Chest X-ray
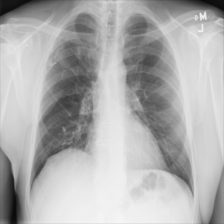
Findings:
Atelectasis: negative
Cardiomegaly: negative
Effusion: negative
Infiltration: negative
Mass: negative
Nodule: negative
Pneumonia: negative
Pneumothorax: negative
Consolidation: negative
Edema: negative
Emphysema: negative
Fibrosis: negative
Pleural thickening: negative
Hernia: negative